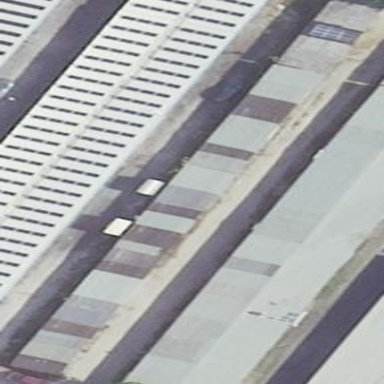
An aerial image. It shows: Group of garages.